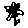
Label: flower